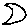
Label: moon